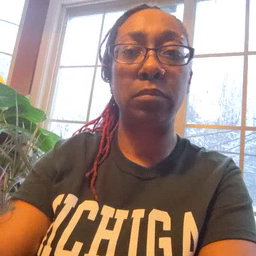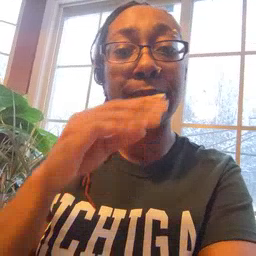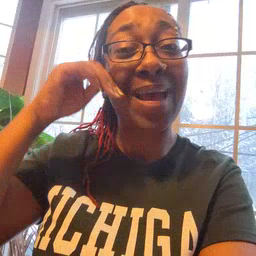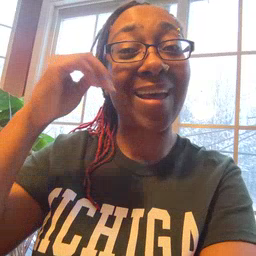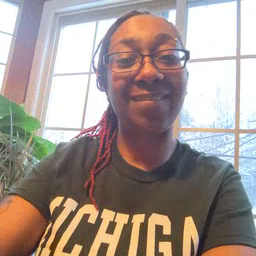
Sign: smile